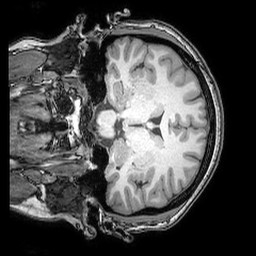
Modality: T1w
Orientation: coronal
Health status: ill
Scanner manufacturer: philips
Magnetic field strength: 3 T
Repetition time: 0.007 s
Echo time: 0.0035 s